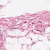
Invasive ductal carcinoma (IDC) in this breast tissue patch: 0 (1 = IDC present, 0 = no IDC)